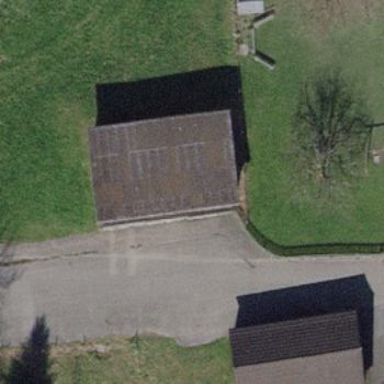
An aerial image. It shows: Group of garages.